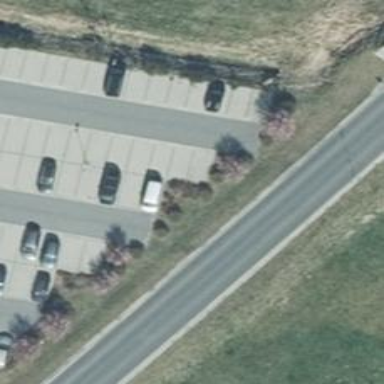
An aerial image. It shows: Asphalt parking aisle designated as service road.